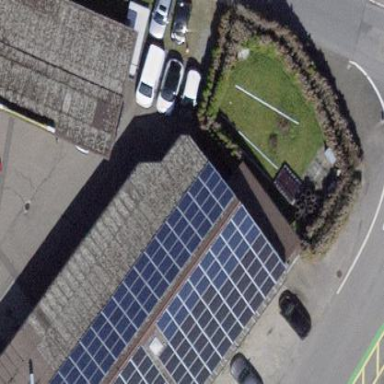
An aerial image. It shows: Solar power generator.